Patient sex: F
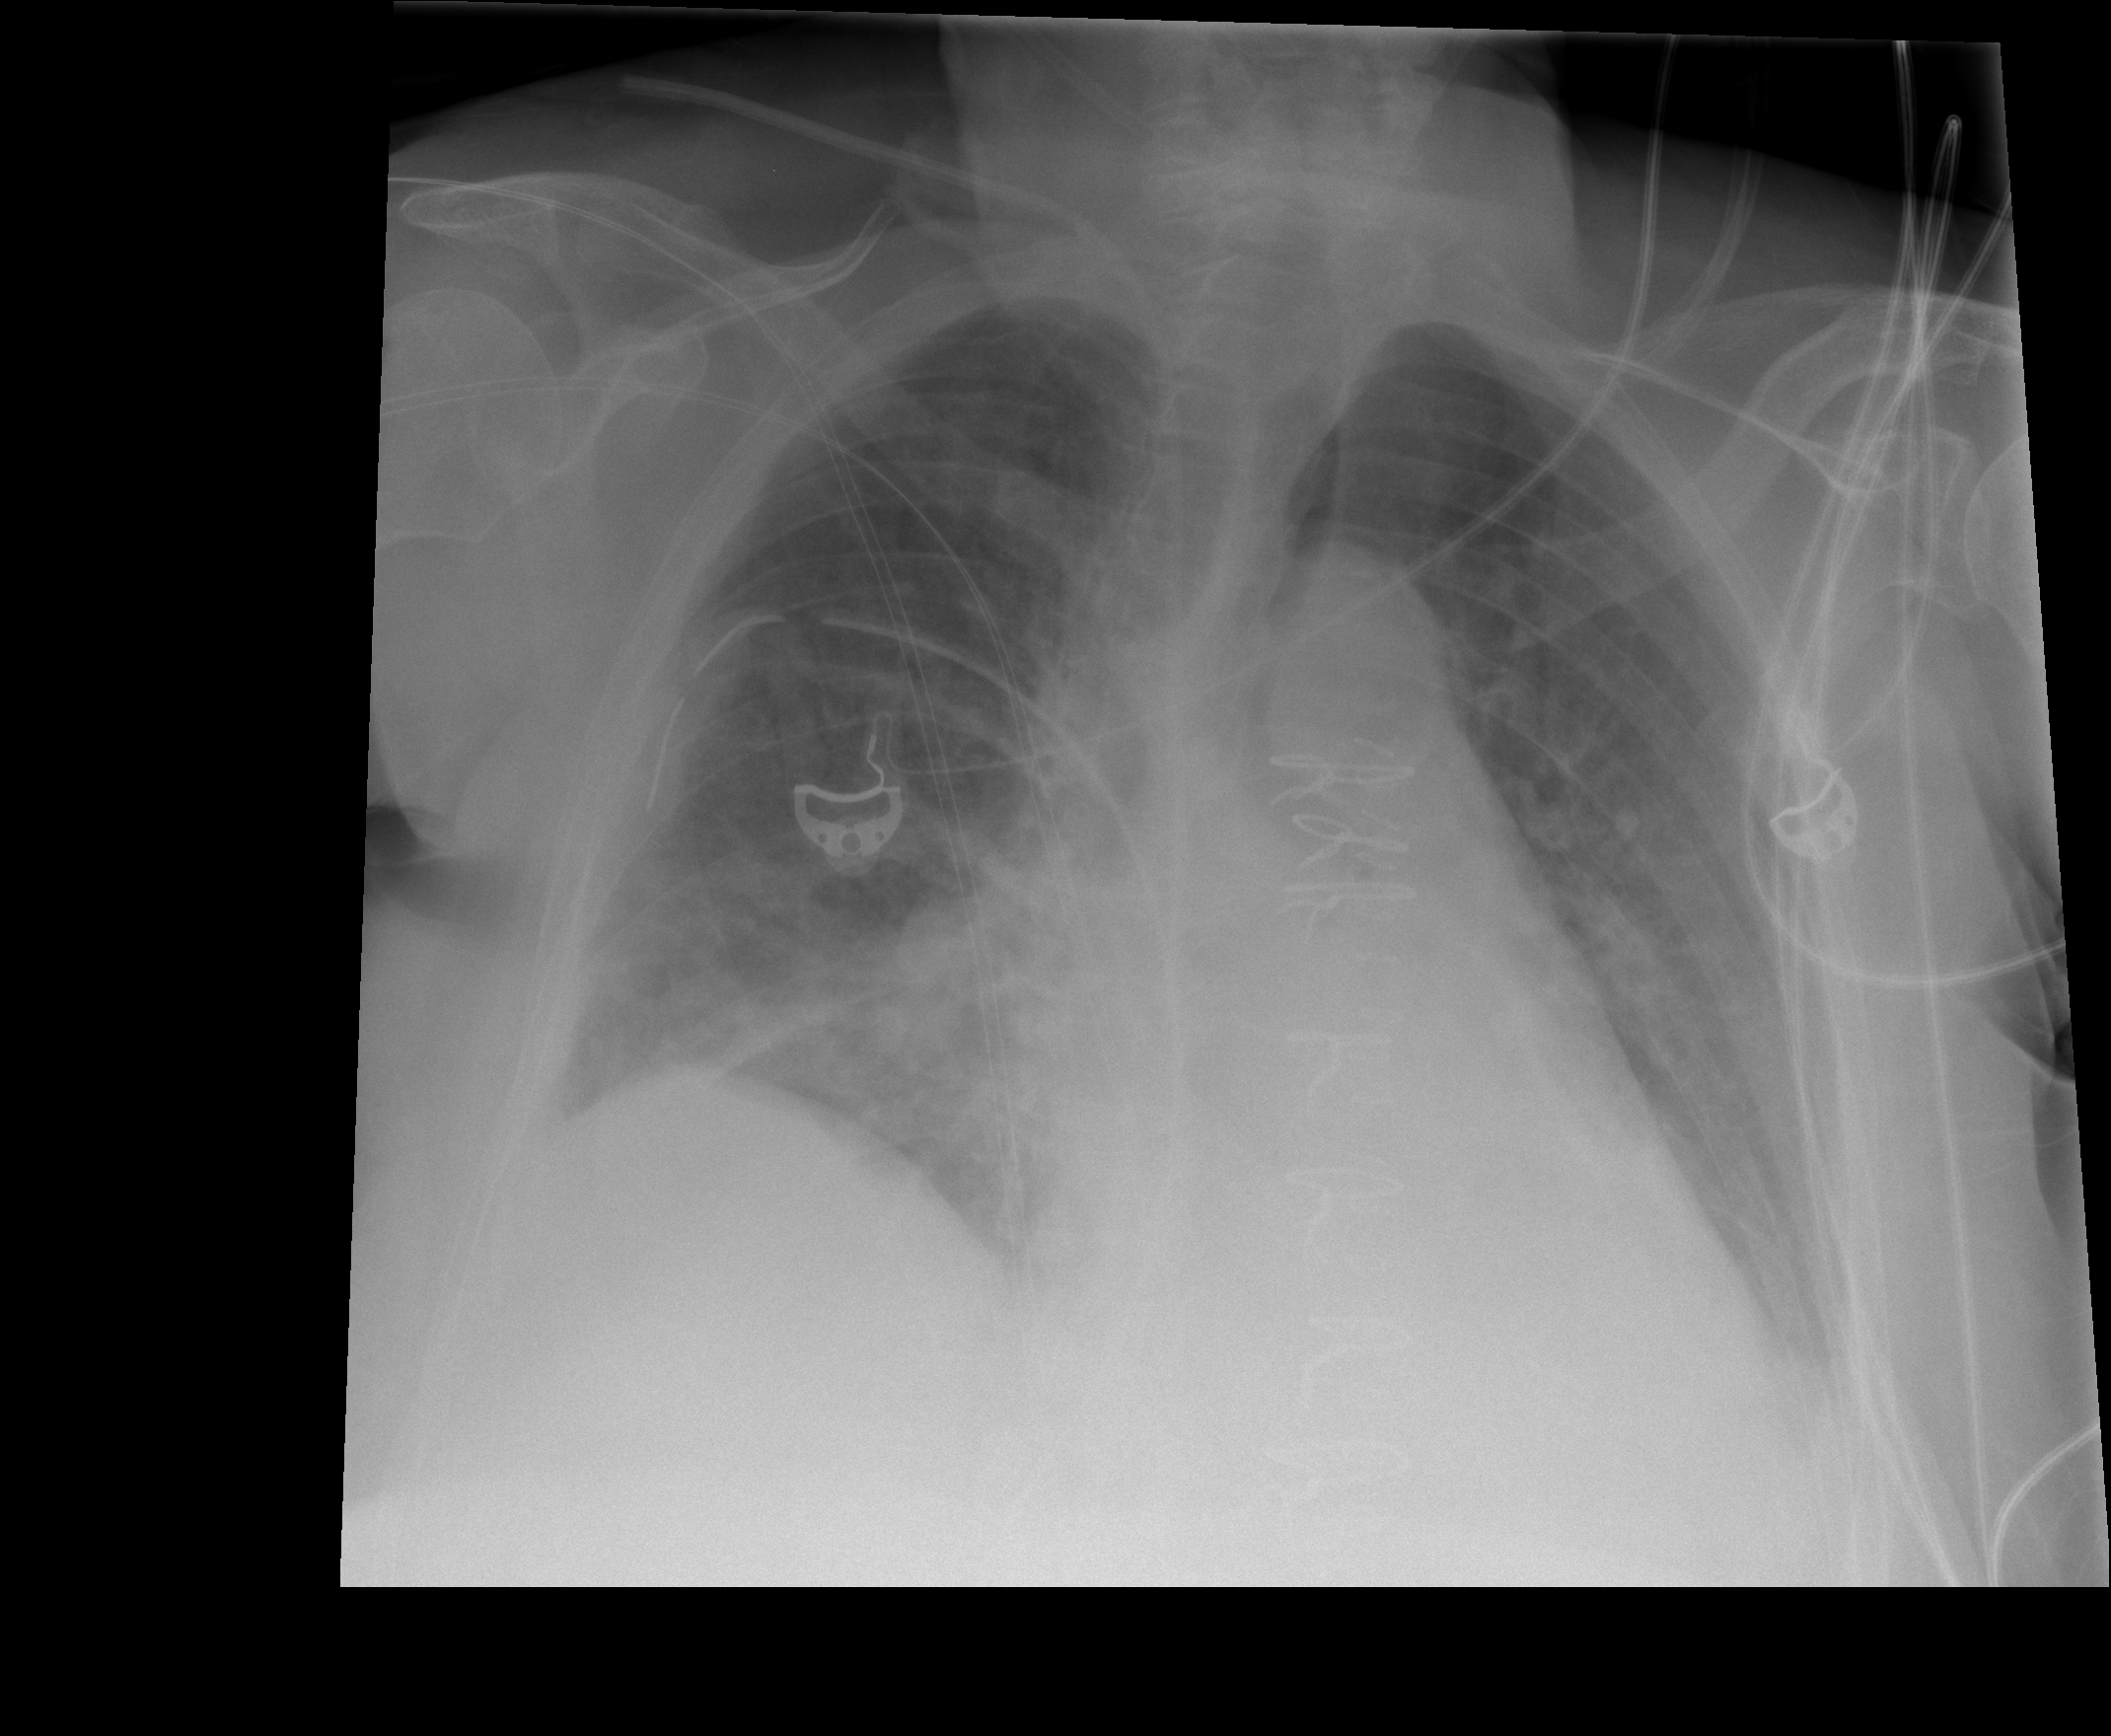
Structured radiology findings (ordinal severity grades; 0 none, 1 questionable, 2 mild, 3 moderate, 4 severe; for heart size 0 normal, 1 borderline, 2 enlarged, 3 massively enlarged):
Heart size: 1
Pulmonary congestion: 2
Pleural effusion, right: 1
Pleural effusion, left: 1
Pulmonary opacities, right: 0
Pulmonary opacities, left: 0
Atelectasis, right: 2
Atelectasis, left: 2